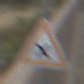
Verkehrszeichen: KreuzungOderEinmuendung
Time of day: MorningAfternoon
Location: Outdoor (Suburban)
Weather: PartlyCloudy
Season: NotSpecified
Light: Natural